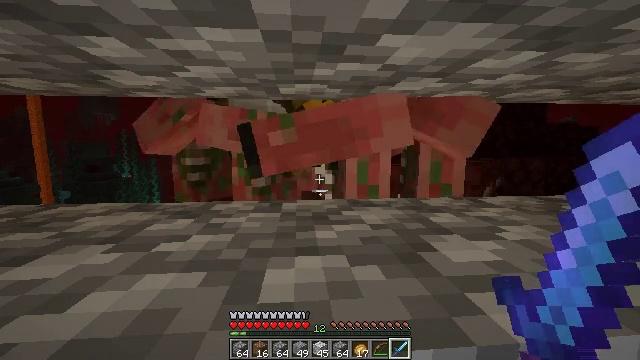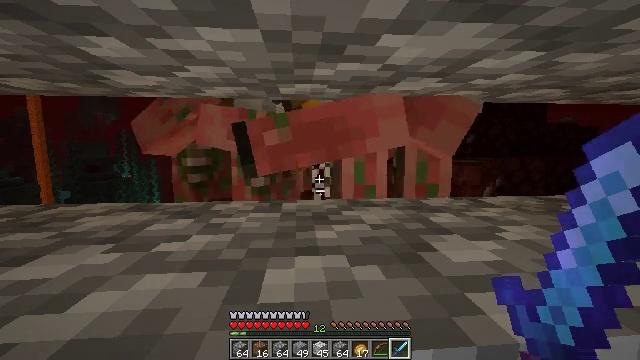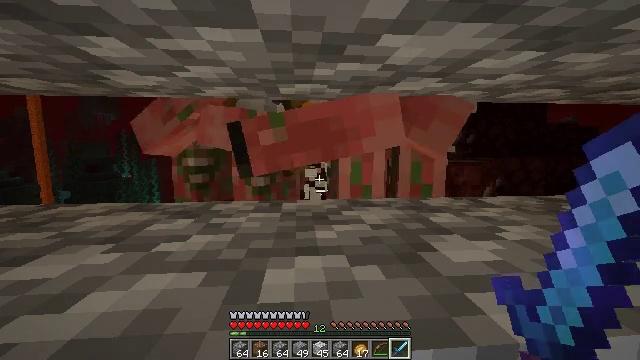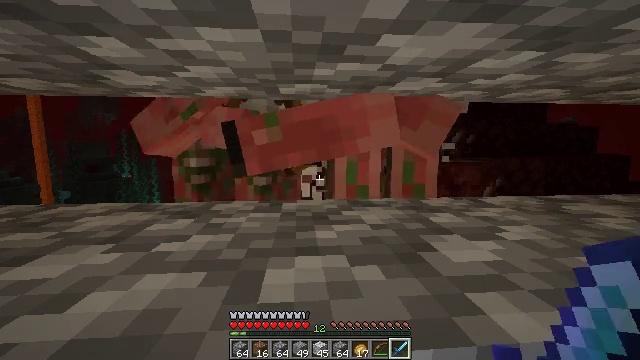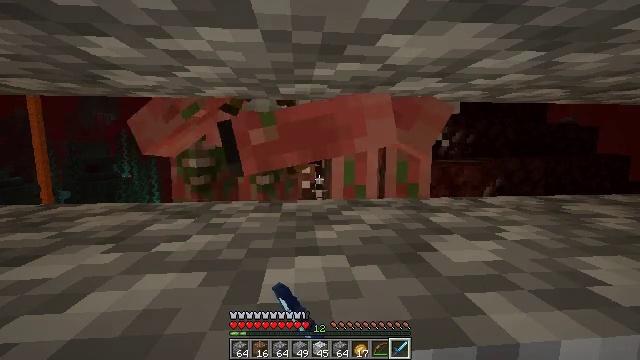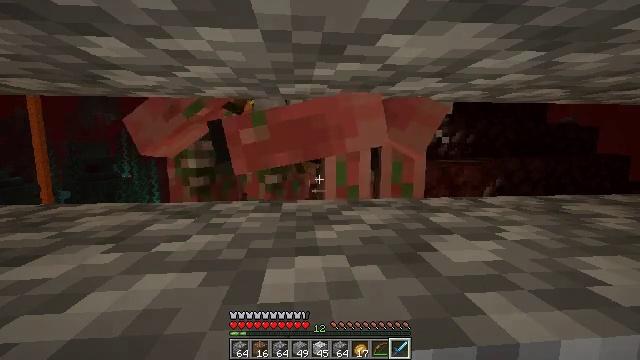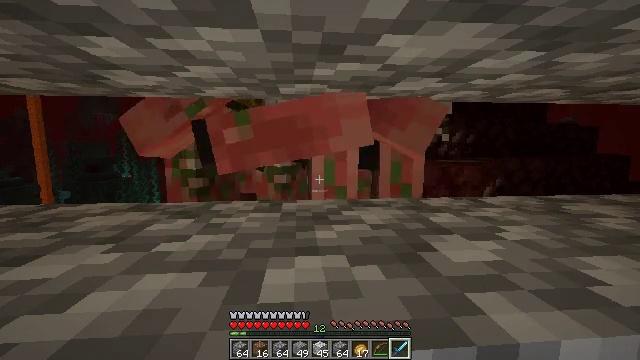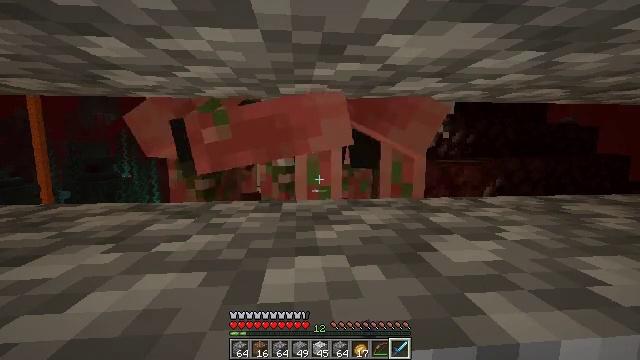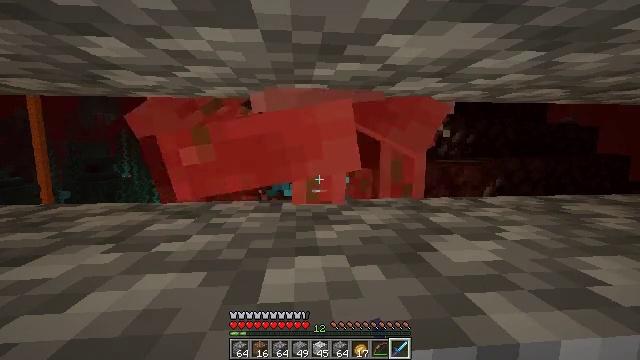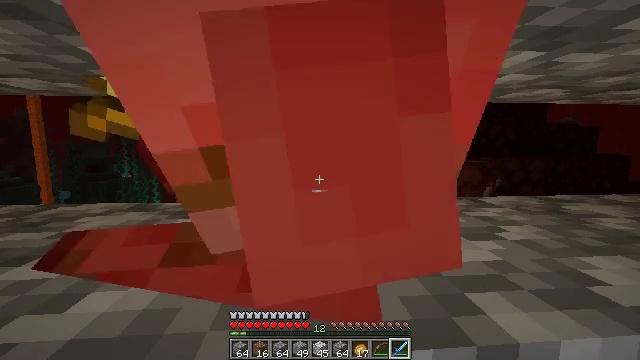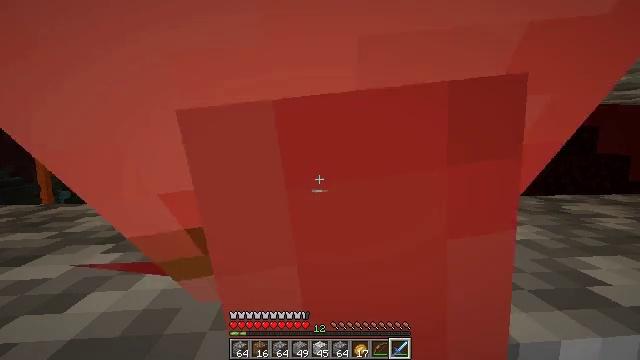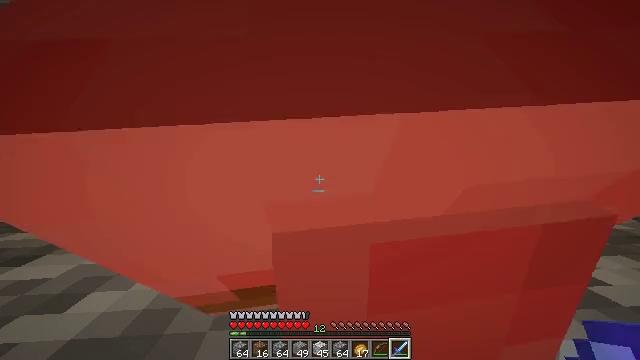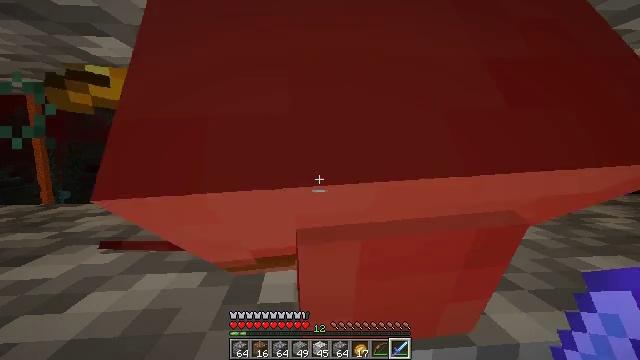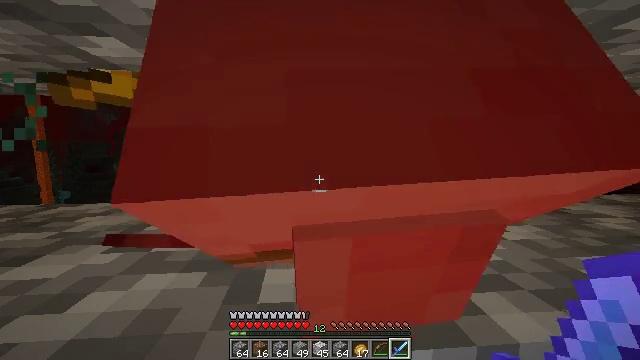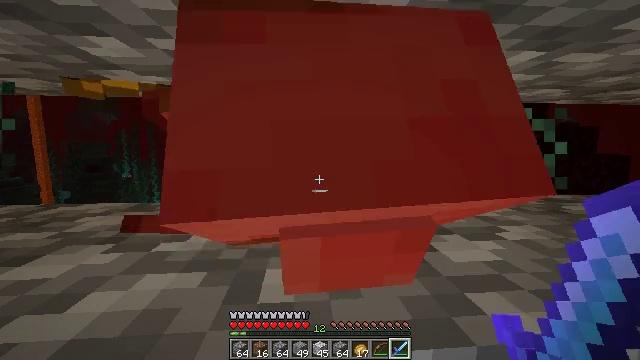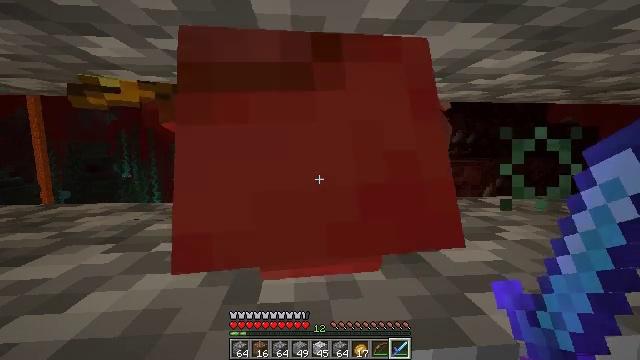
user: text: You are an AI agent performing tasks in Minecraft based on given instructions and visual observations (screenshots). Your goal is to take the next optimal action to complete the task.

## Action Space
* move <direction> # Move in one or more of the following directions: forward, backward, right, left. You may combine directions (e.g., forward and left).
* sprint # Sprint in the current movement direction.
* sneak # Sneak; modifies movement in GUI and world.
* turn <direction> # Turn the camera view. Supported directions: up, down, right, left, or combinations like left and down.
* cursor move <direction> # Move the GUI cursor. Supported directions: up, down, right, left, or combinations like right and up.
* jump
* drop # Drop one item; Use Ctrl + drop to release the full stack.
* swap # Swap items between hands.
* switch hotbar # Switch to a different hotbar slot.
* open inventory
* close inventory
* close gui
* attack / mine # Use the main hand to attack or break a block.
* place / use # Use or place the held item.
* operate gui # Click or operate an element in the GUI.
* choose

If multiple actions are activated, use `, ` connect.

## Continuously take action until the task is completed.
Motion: motion action
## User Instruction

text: Combat the zombified piglin.
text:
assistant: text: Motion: no_op
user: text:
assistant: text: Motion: no_op
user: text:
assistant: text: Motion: attack / mine
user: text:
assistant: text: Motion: attack / mine
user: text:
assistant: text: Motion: attack / mine
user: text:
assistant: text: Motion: no_op
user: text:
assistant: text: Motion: no_op
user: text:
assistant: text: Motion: no_op
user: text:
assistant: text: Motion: no_op
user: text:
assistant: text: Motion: no_op
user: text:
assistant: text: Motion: no_op
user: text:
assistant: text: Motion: no_op
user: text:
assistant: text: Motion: no_op
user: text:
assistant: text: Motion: no_op
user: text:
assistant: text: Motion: no_op
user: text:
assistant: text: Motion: no_op
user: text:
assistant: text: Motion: no_op
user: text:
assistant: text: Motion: no_op
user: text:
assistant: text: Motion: no_op
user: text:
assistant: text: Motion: no_op
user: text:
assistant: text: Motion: no_op
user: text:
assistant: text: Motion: no_op
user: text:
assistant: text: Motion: no_op
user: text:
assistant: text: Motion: no_op
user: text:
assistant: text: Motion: no_op
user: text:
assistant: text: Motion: no_op
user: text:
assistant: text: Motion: no_op
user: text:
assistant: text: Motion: no_op
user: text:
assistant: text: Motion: no_op
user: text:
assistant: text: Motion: no_op